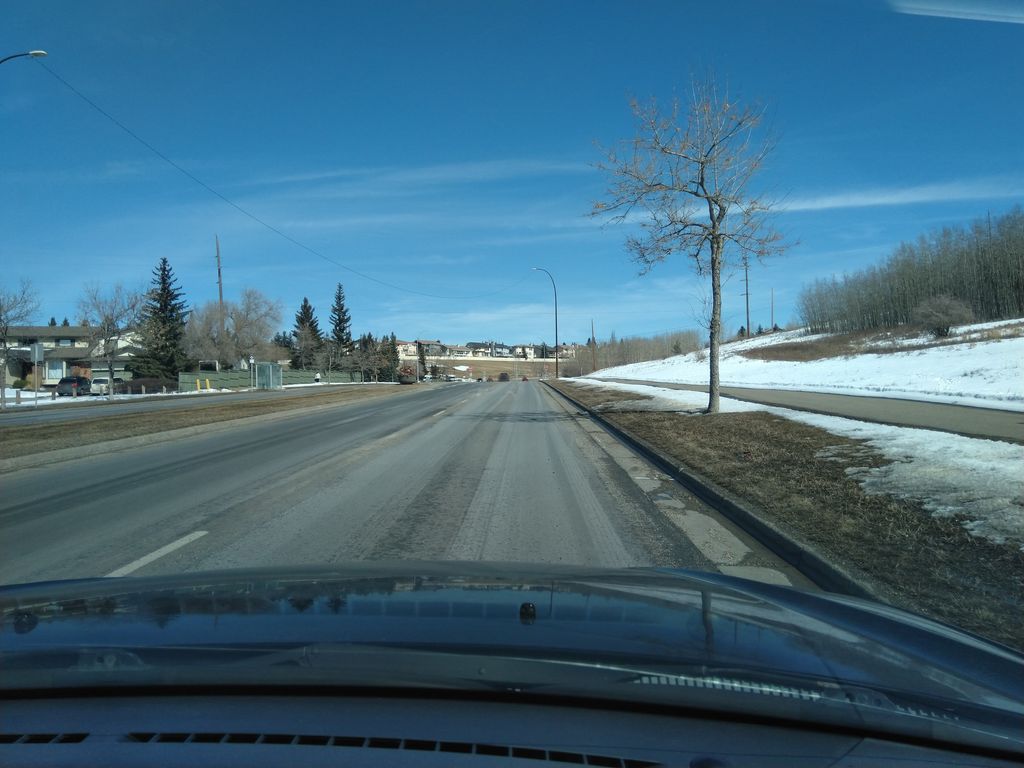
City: calgary